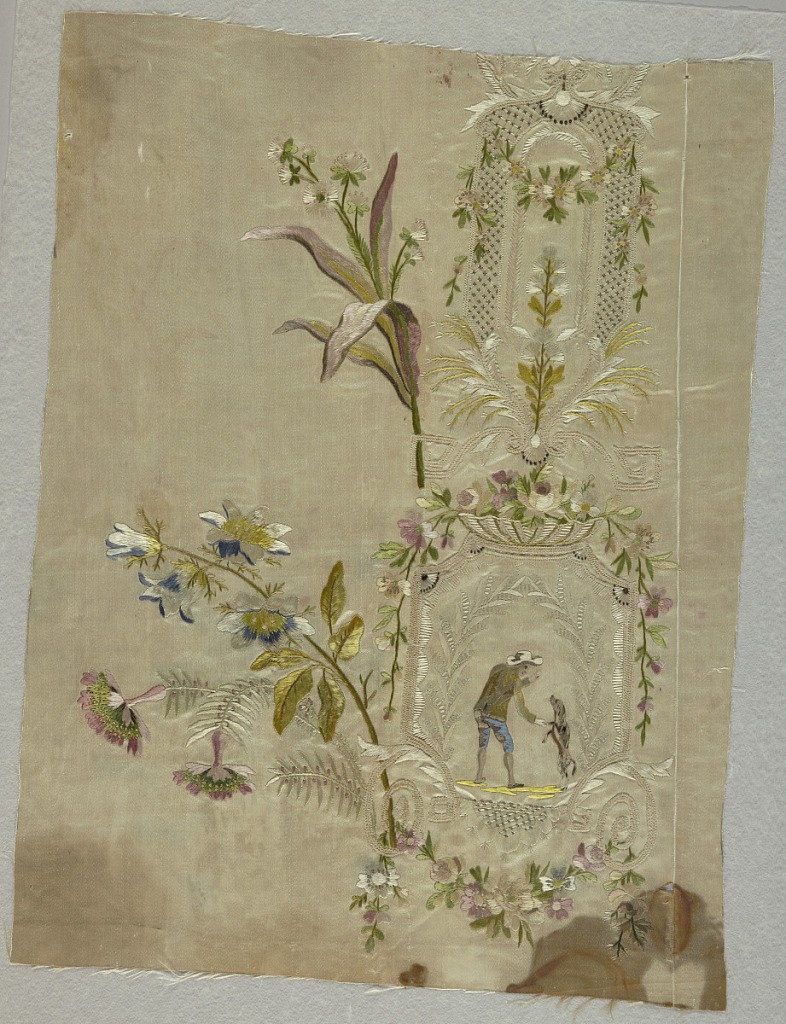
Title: Textile
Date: mid- 18th century
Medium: silk on silk Technique: embroidered on taffeta
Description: Fragment of silk embroidered with silk showing design of leaves, flower swags and lattice forming a vertical framework that encloses and man with dog. Large floral blooms, extend to the left, into unembroidered area.